Question: I'm currently writing a project report, and to explain the slightly crazy un-intuitive code that I've used I need to put lots and lots of short excerpts of example code in.
How I can get code into LaTeX that:
- - -
EDITED (Figured I'd add the settings so people don't have to try and figure them out themselves (taken from wikibooks (link further down) and edited for niceness))
Nice settings:
'''
\usepackage{color}
\usepackage{listings}
\lstset{ %
language=C++, % choose the language of the code
basicstyle=\footnotesize, % the size of the fonts that are used for the code
numbers=left, % where to put the line-numbers
numberstyle=\footnotesize, % the size of the fonts that are used for the line-numbers
stepnumber=1, % the step between two line-numbers. If it is 1 each line will be numbered
numbersep=5pt, % how far the line-numbers are from the code
backgroundcolor=\color{white}, % choose the background color. You must add \usepackage{color}
showspaces=false, % show spaces adding particular underscores
showstringspaces=false, % underline spaces within strings
showtabs=false, % show tabs within strings adding particular underscores
frame=single, % adds a frame around the code
tabsize=2, % sets default tabsize to 2 spaces
captionpos=b, % sets the caption-position to bottom
breaklines=true, % sets automatic line breaking
breakatwhitespace=false, % sets if automatic breaks should only happen at whitespace
escapeinside={\%*}{*)} % if you want to add a comment within your code
}
\begin{lstlisting}
!!code!!
\end{lstlisting}
'''
An example of these settings:

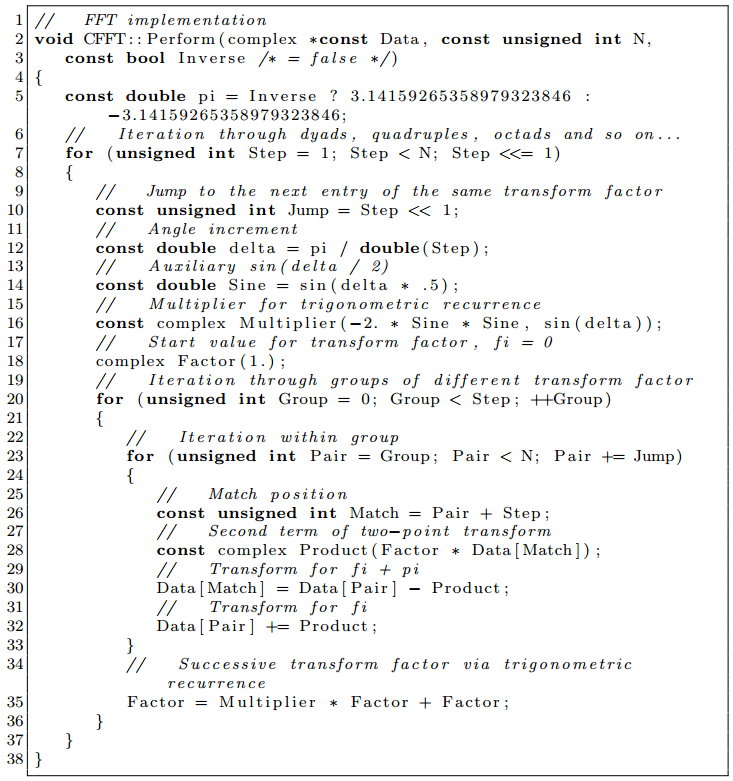
Answer: The <URL>.